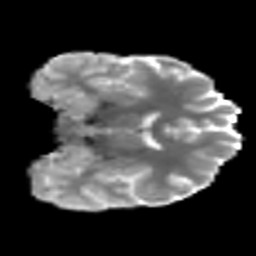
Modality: MD
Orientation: coronal
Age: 18
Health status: ill
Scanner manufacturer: philips
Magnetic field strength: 3 T
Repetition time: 9 s
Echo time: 0.127 s